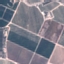
Label: PermanentCrop